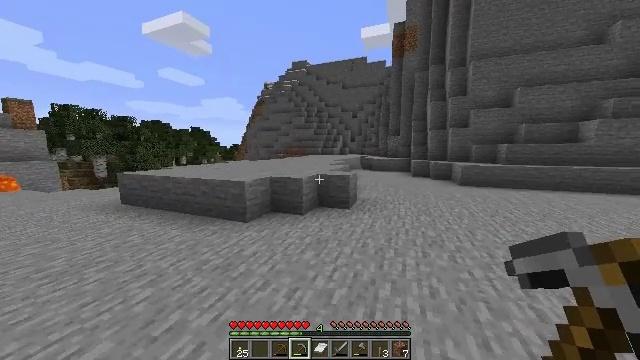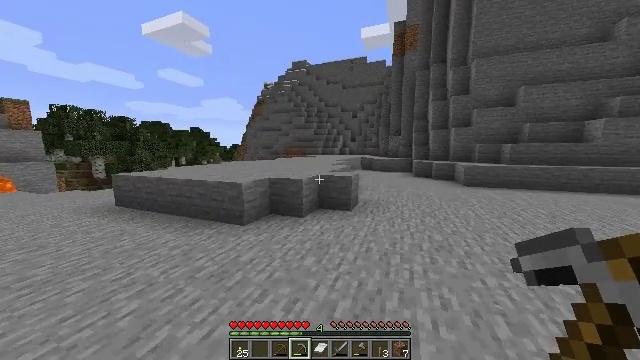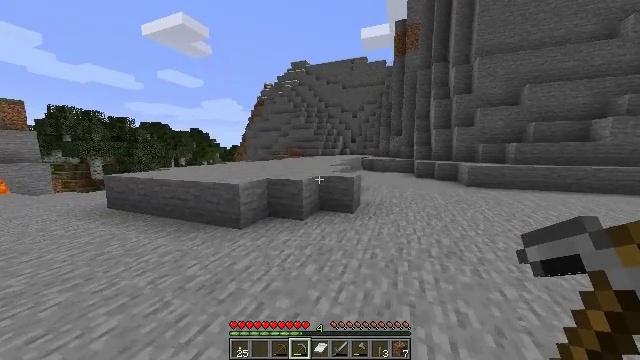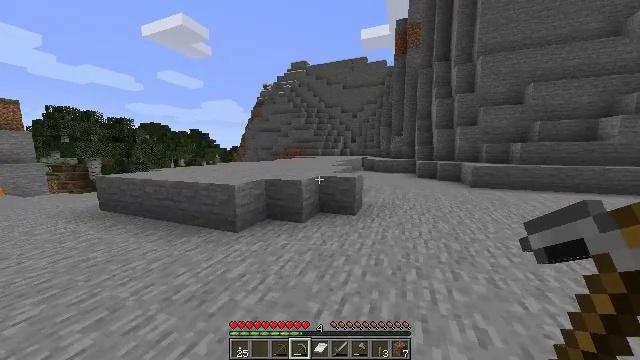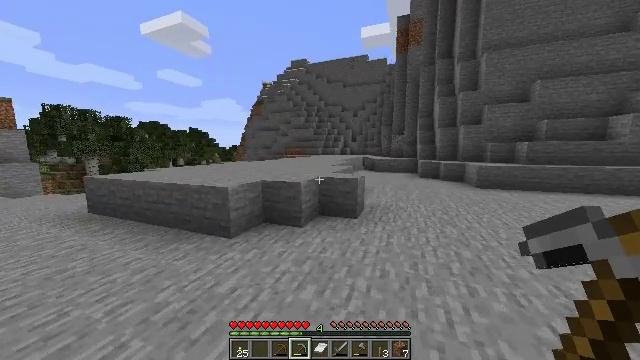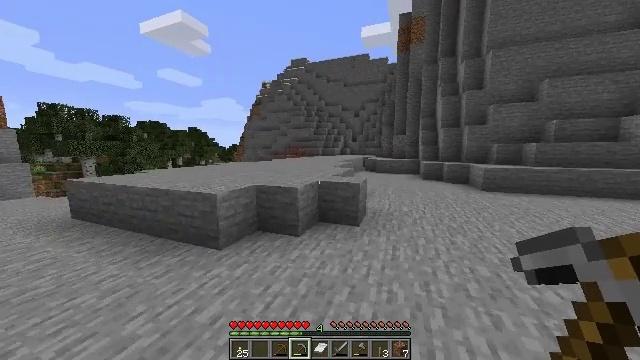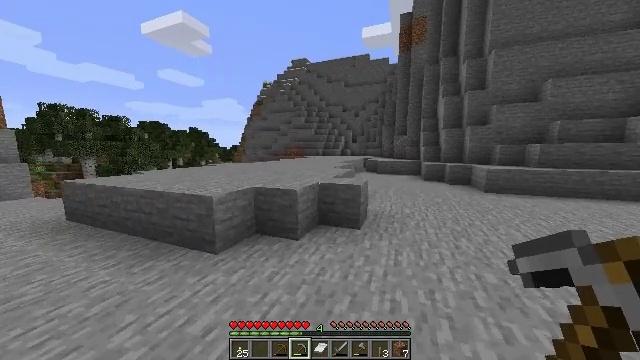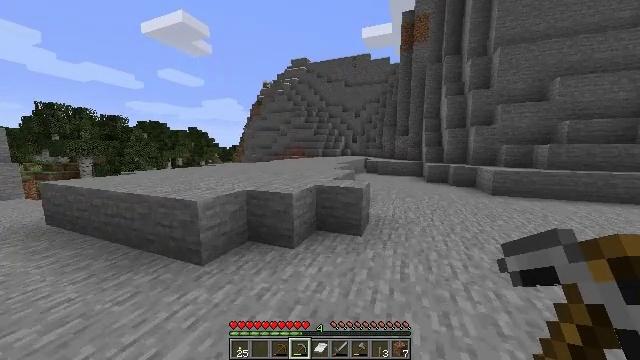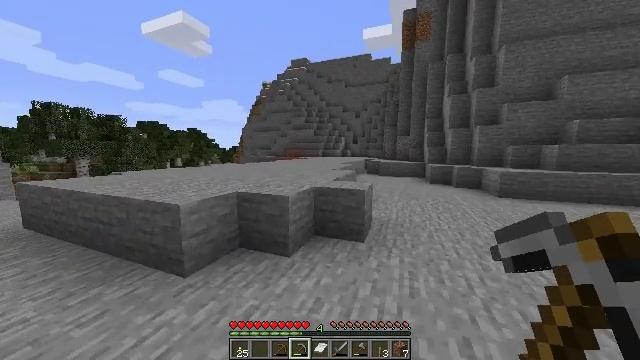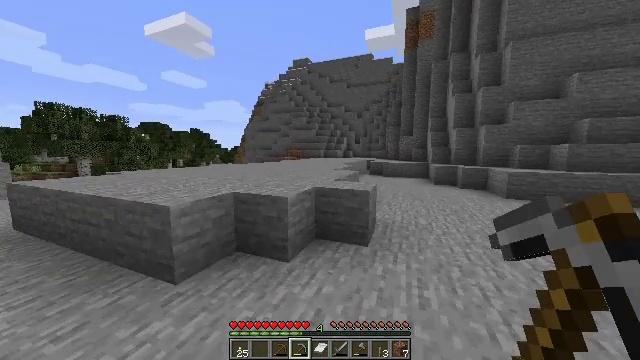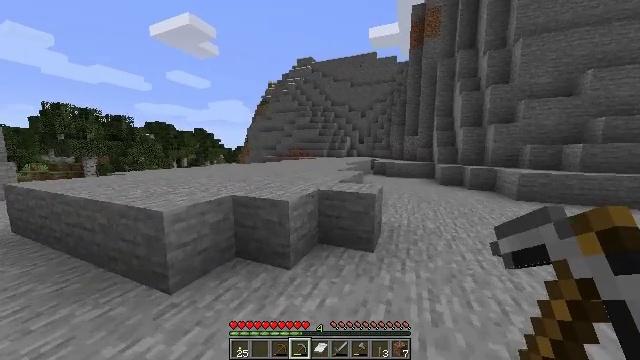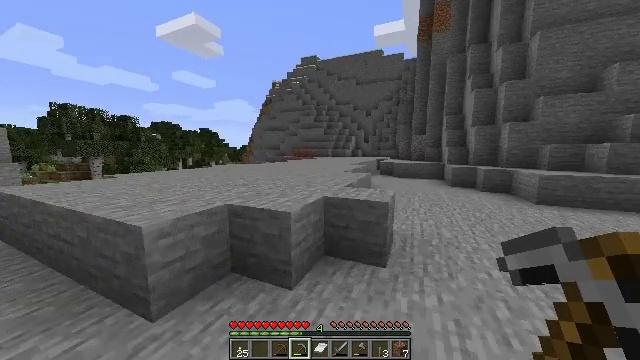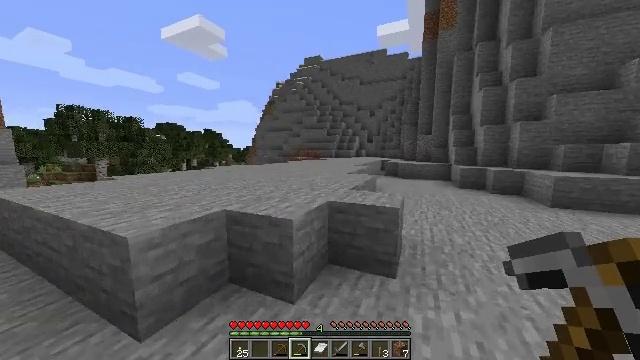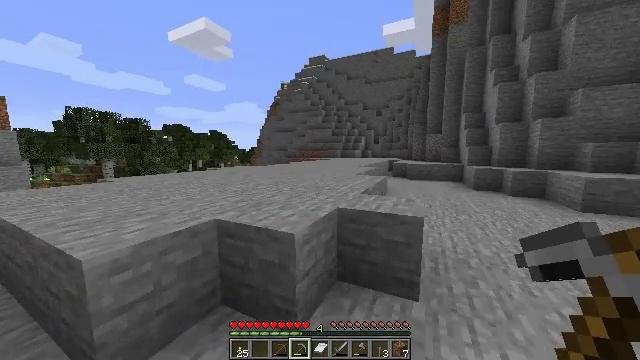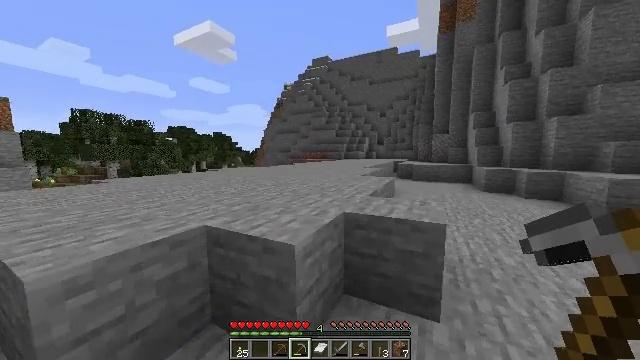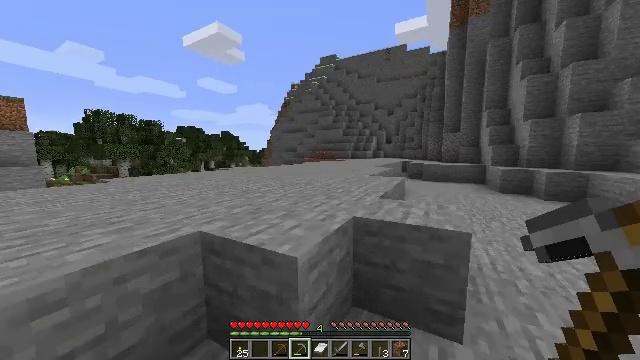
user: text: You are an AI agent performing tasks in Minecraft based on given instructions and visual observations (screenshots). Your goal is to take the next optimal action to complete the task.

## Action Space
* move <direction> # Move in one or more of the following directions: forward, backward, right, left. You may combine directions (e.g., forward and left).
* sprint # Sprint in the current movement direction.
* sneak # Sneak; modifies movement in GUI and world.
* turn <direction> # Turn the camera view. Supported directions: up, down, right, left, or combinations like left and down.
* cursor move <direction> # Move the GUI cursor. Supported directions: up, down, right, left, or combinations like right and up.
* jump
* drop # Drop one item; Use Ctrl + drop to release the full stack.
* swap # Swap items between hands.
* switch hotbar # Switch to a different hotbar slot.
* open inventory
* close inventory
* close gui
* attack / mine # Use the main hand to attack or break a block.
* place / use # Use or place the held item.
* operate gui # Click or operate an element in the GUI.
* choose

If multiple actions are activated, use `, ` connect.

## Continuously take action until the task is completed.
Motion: motion action
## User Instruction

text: Harvest sugar cane from the plant.
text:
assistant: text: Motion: move forward, sprint
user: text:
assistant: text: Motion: move forward, sprint
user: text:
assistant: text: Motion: move forward, sprint
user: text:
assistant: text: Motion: move forward, sprint
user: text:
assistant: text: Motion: move forward, sprint
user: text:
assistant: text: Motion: move forward, sprint
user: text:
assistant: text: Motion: move forward, sprint
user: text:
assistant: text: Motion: move forward, sprint
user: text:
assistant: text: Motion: move forward, sprint
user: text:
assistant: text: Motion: move forward, sprint
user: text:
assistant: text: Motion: move forward, sprint, turn left
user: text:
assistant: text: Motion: move forward, sprint
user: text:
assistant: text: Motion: move forward, sprint, turn left
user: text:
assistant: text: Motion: move forward, sprint
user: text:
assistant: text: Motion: move forward, sprint, turn left
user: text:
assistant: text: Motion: move forward, sprint, turn left
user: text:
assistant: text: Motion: move forward, sprint, turn left
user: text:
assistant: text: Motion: move forward, sprint, turn left, jump
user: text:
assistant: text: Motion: move forward, sprint, turn left, jump
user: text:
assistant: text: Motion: move forward, sprint, turn left, jump
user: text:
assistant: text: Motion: move forward, sprint, turn left, jump
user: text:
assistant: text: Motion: move forward, sprint, jump
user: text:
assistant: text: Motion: sprint, turn left
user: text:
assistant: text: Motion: sprint
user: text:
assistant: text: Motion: no_op
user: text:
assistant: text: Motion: turn left
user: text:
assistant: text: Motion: turn left
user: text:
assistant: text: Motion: turn left
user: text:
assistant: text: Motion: turn left
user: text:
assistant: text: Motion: turn left